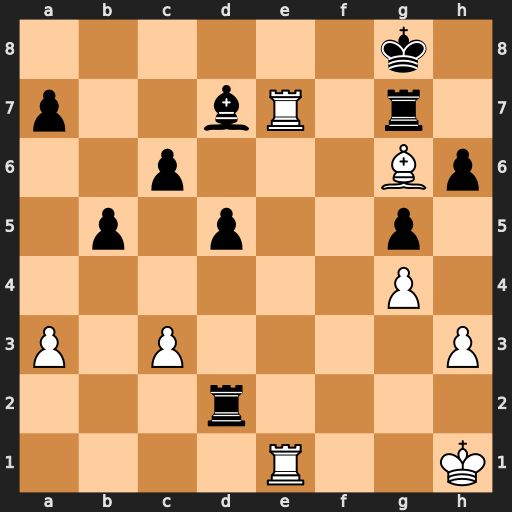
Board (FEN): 6k1/p2bR1r1/2p3Bp/1p1p2p1/6P1/P1P4P/3r4/4R2K
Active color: w
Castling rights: -
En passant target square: -
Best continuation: Re8+ Bxe8 Rxe8#